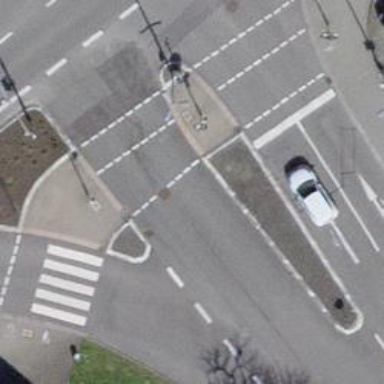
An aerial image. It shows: Road crossing with traffic signals.